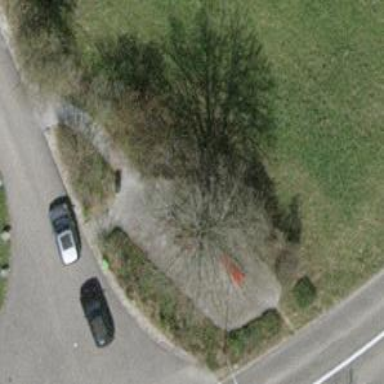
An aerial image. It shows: Red bench.